Question: I'm attempting to follow an Onion Architecture for a WebAPI services hosted on OWIN/Katana.

I have a solution structure like this:
- - - -
I'd like the DependencyResolution project to inject the dependencies for the WebApi project. The DependencyResolution does have a build task to output to the WebApi project's output folder.
I'm following the approach outlined here, using Autofac and the DotNetDoodle.Owin.Dependencies NuGet package:
<URL>
However, in registering the services in my Startup class, the call to RegisterApiControllers() will fail. The DepenedencyResolution assembly will be the first to execute so it won't be able to get the assembly containing the ApiContollers (WebAPI assembly):
'''
public IContainer RegisterServices()
{
ContainerBuilder builder = new ContainerBuilder();
builder.RegisterApiControllers(Assembly.GetExecutingAssembly());
builder.RegisterType<MyRepo>()
.As<IRepo>()
.InstancePerLifetimeScope();
return builder.Build();
}
'''
Is resorting to Assembly.Load() the only viable option here, or should I just forgo the idea of keeping the DependencyResolution project isolated and just refer to it from the WebApi project (seems a little less-than-oniony)?
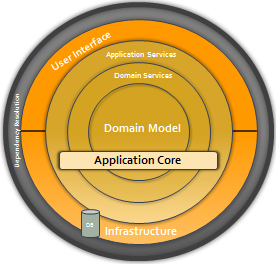
Answer: You can use the name of the Web API assembly to get its instance:
'''
builder.RegisterApiControllers(Assembly.Load("WebApiAssembly"));
'''